Question: I need to add scroll to the div. The problem is that the div in witch is text needs to be in percentage. So if there is a long name i need to scroll it in parent.

'''
<div id="list">
<div class="info">
<div class="image">
<img src="https://dl.dropbox.com/u/<PHONE>/no_camera.jpg"> </div>
<div class="text_data">Intell. off. ch. 1 with a very very very long</div>
</div>
<div class="info">
<div class="image">
<img src="https://dl.dropbox.com/u/<PHONE>/no_camera.jpg">
</div>
<div class="text_data">Intell. off.</div>
</div>
</div>
'''
'''
#list{
max-height:200px;
overflow-y:auto;
padding:5px;
/*display: none;*/
}
.info{
border: 1px dashed #CCCCCC;
margin-bottom: 5px;
padding:5px;
overflow: hidden;
cursor: pointer;
}
.info .image{
width:20%;
display:inline-block;
margin-right:20px;
/*border: 1px solid red;*/
}
.info .image img{
width: 100%;
}
.info .text_data{
display: inline-block;
/*border: 1px solid green;*/
vertical-align: top;
overflow-x: auto !important;
}
'''
<URL>
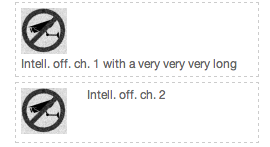
Answer: If you want the text to always appear to the right of the image, without wrapping, you need to set the div's 'white-space' property to 'nowrap'.
<URL>
So this is the new CSS for 'class="info"' (the rest is unchanged).
'''
.info{
border: 1px dashed #CCCCCC;
margin-bottom: 5px;
padding:5px;
overflow: auto;
cursor: pointer;
white-space: nowrap;
}
'''